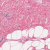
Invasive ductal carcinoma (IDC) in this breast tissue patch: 0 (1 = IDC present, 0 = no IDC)